You are looking at the raw vibration waveform of a rotating shaft. Based on the visible evidence, which rotor condition applies: normal, misalignment, unbalance, looseness?
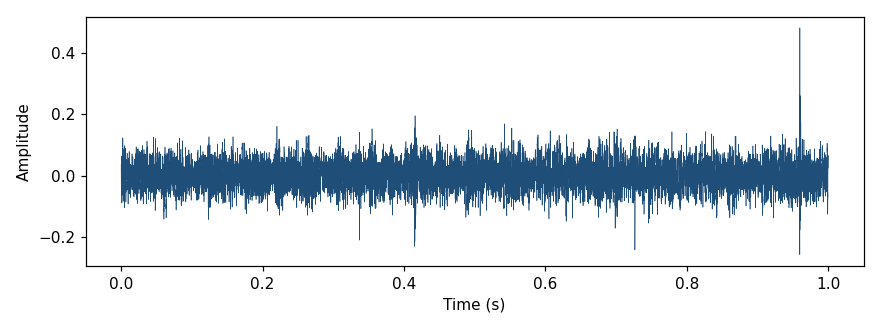
Answer: normal